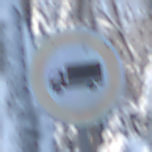
Verkehrszeichen: VerbotFuerKraftfahrzeugeUeberDreiKommaFuenfTonnen
Umgebung: Outdoor, Nature
Tageszeit: MorningAfternoon
Wetter: Clear
Licht: Natural
Jahreszeit: Winter
Kontrast: LowContrast